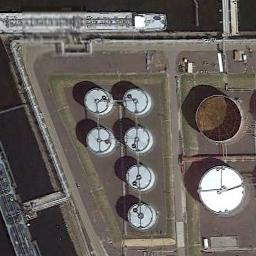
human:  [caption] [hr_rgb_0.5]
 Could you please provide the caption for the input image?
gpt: There is a black house beside the storage tanks .

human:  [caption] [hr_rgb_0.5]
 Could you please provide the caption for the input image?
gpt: There are several roads of different lengths beside the storage tanks .

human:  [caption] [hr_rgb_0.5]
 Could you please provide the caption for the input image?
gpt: In the factory there are many neatly arranged storage tanks and many pipelines of different sizes, And there is a river next to the factory .

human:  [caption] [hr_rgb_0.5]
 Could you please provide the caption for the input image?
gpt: There are big and small white storage tanks on the bare land .

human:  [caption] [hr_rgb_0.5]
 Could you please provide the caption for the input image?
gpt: There are several storage tanks arranged neatly beside the harbor .